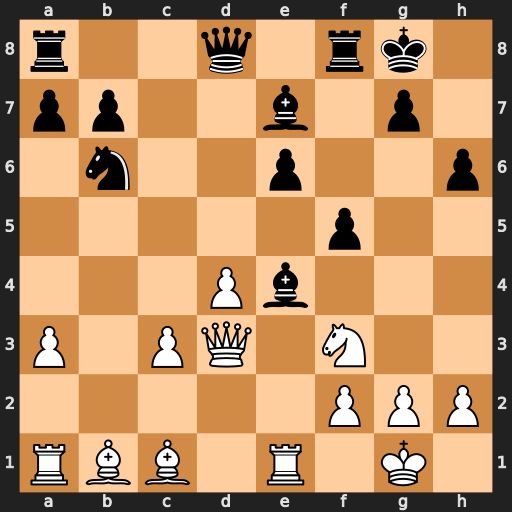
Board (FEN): r2q1rk1/pp2b1p1/1n2p2p/5p2/3Pb3/P1PQ1N2/5PPP/RBB1R1K1
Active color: w
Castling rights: -
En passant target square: -
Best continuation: Rxe4 fxe4 Qxe4